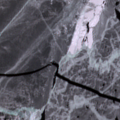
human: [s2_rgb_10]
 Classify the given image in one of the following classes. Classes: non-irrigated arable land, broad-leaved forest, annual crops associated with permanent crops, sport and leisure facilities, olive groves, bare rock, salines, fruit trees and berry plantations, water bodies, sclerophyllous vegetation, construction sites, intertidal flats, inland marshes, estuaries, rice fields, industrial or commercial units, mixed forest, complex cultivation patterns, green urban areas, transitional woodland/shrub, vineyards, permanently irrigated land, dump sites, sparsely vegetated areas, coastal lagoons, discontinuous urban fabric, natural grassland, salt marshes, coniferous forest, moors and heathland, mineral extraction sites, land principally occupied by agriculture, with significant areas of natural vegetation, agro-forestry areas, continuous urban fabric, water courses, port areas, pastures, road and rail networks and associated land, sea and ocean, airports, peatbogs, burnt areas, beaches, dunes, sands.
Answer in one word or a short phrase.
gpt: sea and ocean